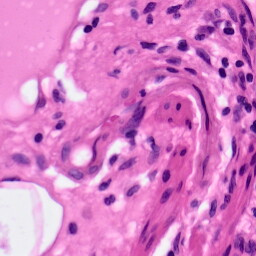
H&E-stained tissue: Pancreatic